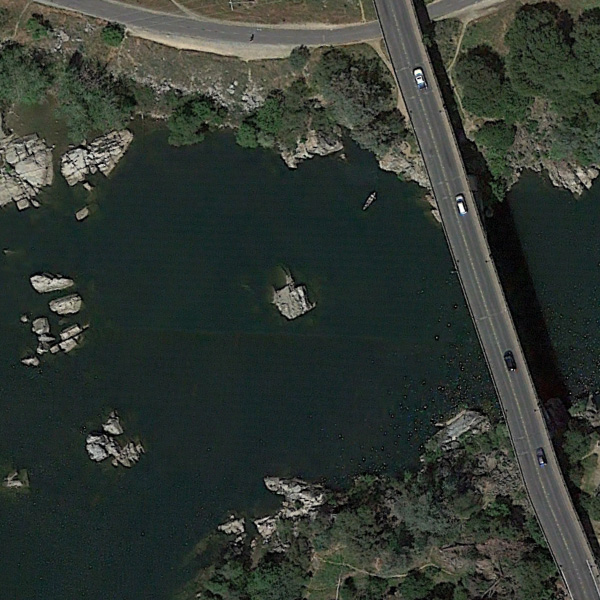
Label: Bridge